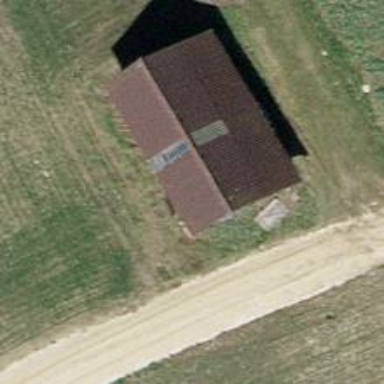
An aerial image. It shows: Shed.